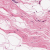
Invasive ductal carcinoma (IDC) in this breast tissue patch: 0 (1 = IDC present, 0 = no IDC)